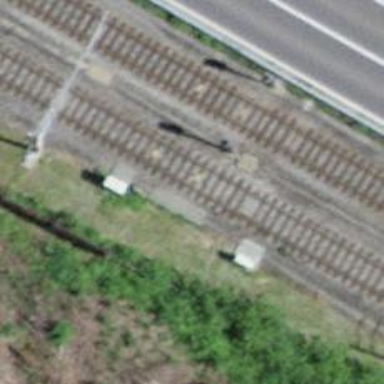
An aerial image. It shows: Railway signal.